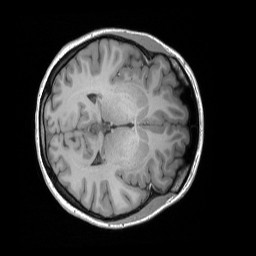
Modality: T1w
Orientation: axial
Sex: female
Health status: ill
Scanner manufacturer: siemens
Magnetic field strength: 3 T
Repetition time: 1.66 s
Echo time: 0.00254 s